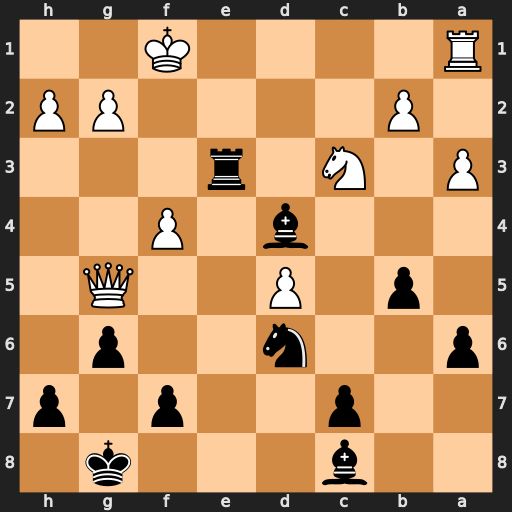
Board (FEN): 2b3k1/2p2p1p/p2n2p1/1p1P2Q1/3b1P2/P1N1r3/1P4PP/R4K2
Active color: b
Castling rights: -
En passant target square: -
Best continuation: f6 Qh4 Nf5 Qf2 Rxc3 bxc3 Bxf2